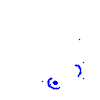
Particle: pion